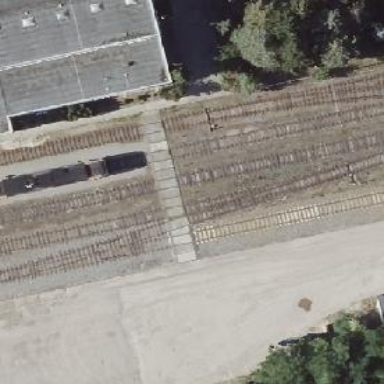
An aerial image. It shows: Crossing for the railway.